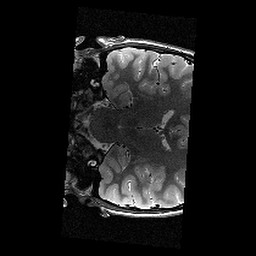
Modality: T2w
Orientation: coronal
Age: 13
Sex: female
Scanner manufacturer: siemens
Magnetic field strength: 3 T
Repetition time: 8.46 s
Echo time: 0.067 s